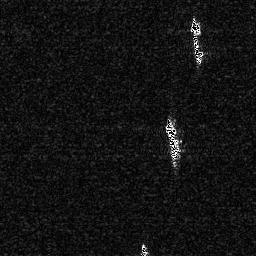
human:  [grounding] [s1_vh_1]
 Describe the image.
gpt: In the satellite image, there is  <ref>1 medium ship </ref> <box>[[72, 5, 79, 24, 0]]</box> located at top right,  <ref>1 medium ship </ref> <box>[[63, 44, 71, 66, 0]]</box> located at center.